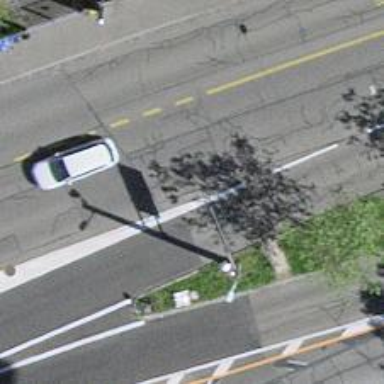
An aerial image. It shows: Asphalt secondary road with shared bus and cycle lane.